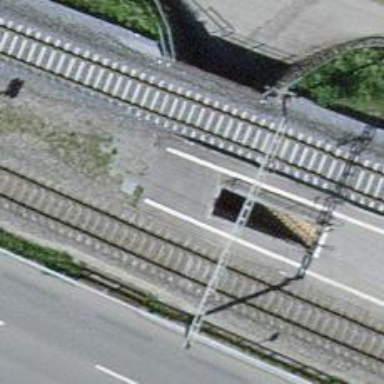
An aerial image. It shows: Footway passing through tunnel.